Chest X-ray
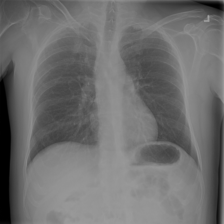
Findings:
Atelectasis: negative
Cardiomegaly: negative
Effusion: negative
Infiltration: positive
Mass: negative
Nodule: negative
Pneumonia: negative
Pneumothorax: negative
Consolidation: negative
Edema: negative
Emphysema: negative
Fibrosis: negative
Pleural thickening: negative
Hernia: negative